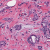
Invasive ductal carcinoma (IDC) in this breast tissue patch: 0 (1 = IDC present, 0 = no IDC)